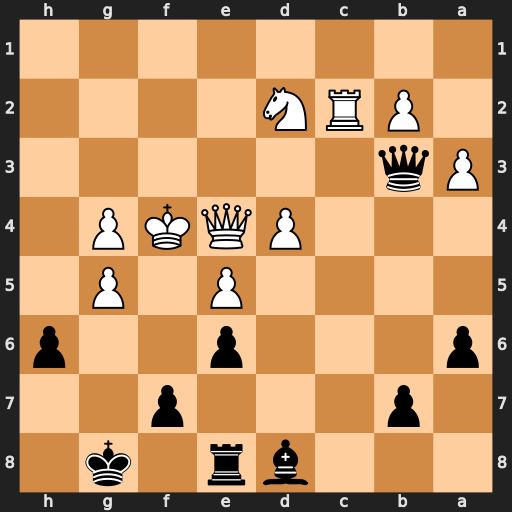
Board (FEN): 3br1k1/1p3p2/p3p2p/4P1P1/3PQKP1/Pq6/1PRN4/8
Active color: b
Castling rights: -
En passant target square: -
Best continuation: Bxg5#